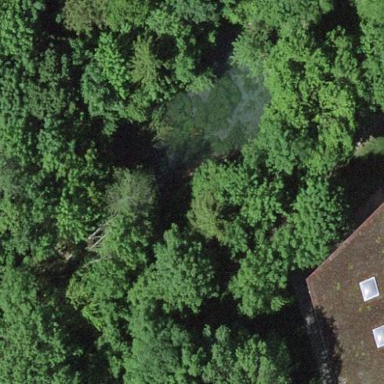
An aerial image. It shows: Peaceful pond surrounded by nature.